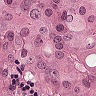
Metastatic tissue present: yes